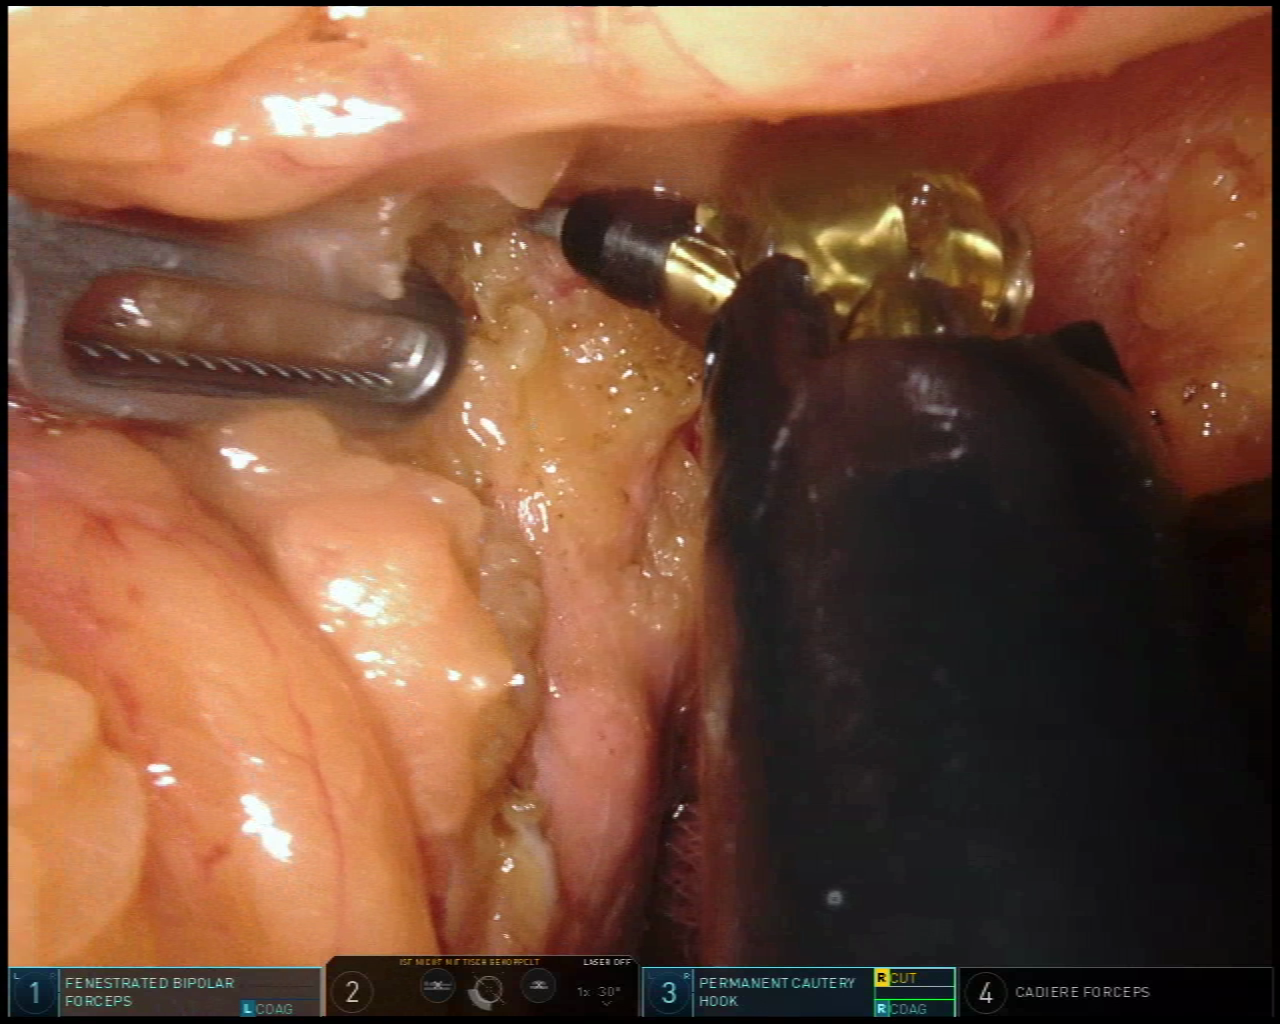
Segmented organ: pancreas
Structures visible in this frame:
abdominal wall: no
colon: no
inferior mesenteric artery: no
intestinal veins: no
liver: no
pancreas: yes
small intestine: no
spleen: no
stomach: no
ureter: no
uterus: no
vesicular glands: no